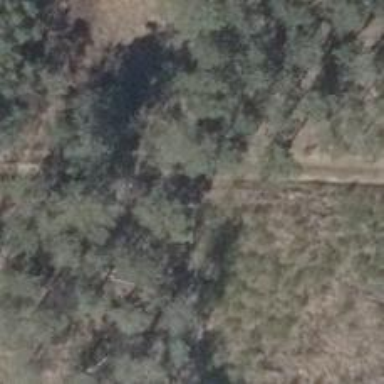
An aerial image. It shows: Track road with grade4 tracktype.